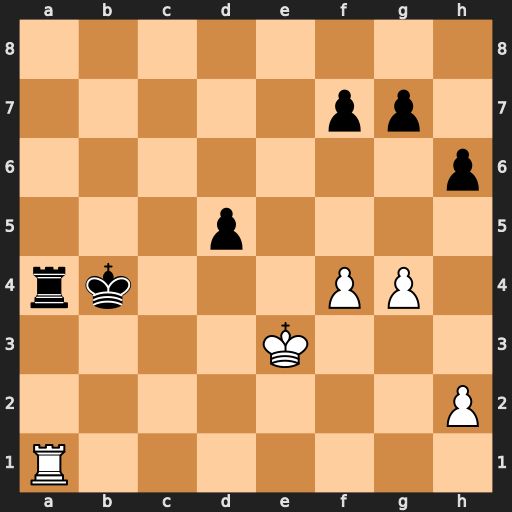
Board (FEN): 8/5pp1/7p/3p4/rk3PP1/4K3/7P/R7
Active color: w
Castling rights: -
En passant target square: -
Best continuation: Rxa4+ Kxa4 Kd4 Kb5 Kxd5 Kb6 Kd6